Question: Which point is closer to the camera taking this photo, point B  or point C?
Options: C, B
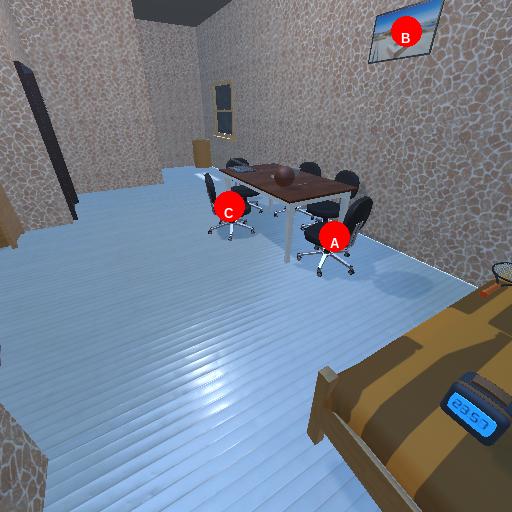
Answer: C